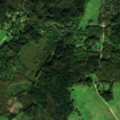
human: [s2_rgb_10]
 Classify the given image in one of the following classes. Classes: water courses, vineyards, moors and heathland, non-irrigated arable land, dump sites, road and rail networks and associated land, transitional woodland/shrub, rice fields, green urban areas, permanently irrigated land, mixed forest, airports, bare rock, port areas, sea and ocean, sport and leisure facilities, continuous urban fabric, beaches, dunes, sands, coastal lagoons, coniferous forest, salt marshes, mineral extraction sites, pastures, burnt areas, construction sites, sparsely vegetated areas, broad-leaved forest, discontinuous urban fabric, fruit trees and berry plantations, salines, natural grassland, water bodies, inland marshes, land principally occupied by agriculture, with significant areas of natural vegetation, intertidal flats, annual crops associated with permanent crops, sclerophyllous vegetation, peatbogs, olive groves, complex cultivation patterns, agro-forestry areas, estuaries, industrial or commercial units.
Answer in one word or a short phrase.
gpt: pastures, land principally occupied by agriculture, with significant areas of natural vegetation, coniferous forest, mixed forest